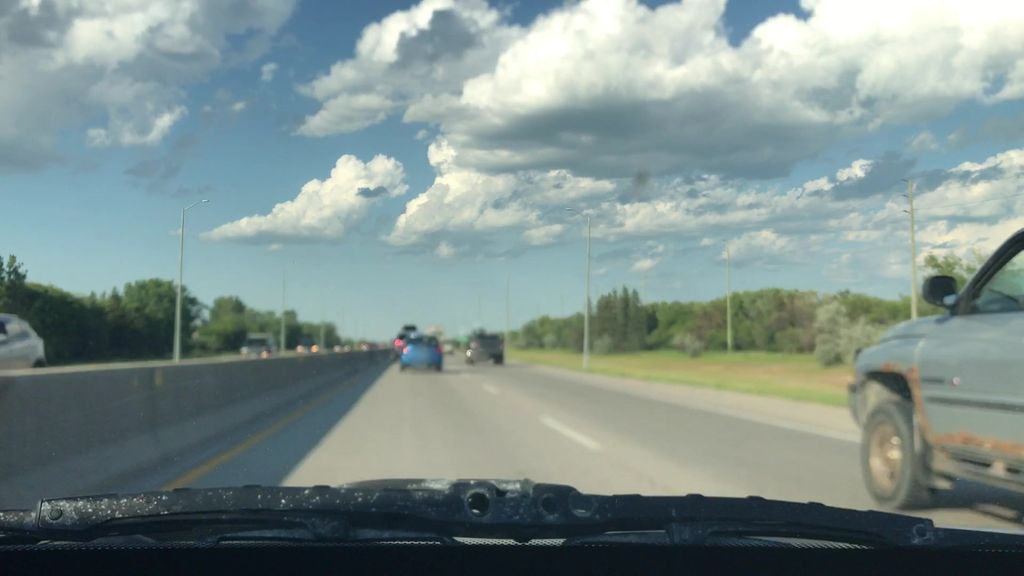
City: winnipeg